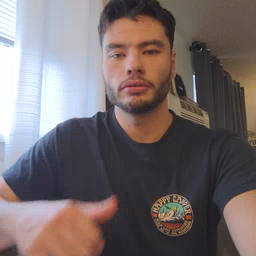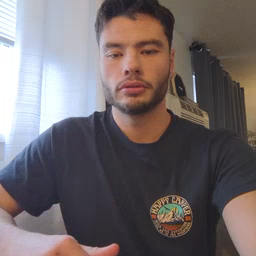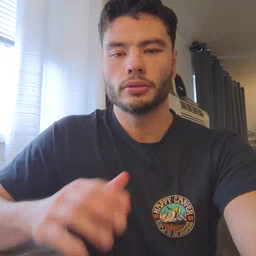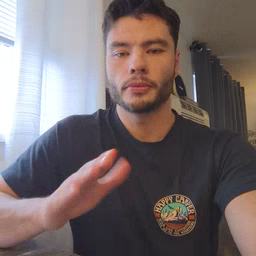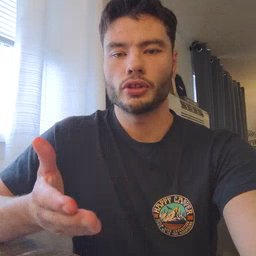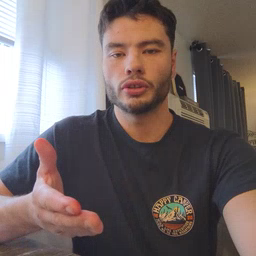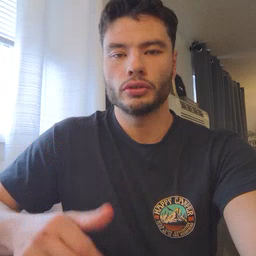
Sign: book